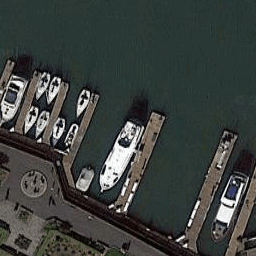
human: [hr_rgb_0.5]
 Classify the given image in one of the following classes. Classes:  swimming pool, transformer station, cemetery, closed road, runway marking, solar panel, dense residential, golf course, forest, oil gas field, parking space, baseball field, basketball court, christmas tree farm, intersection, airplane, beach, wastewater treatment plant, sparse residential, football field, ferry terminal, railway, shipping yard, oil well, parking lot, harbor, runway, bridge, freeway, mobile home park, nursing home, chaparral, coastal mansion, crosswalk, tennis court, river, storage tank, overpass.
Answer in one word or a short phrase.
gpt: harbor